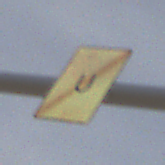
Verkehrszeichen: EndeUmleitung
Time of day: MorningAfternoon
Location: Outdoor (Suburban)
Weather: PartlyCloudy
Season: NotSpecified
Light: Natural